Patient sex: M
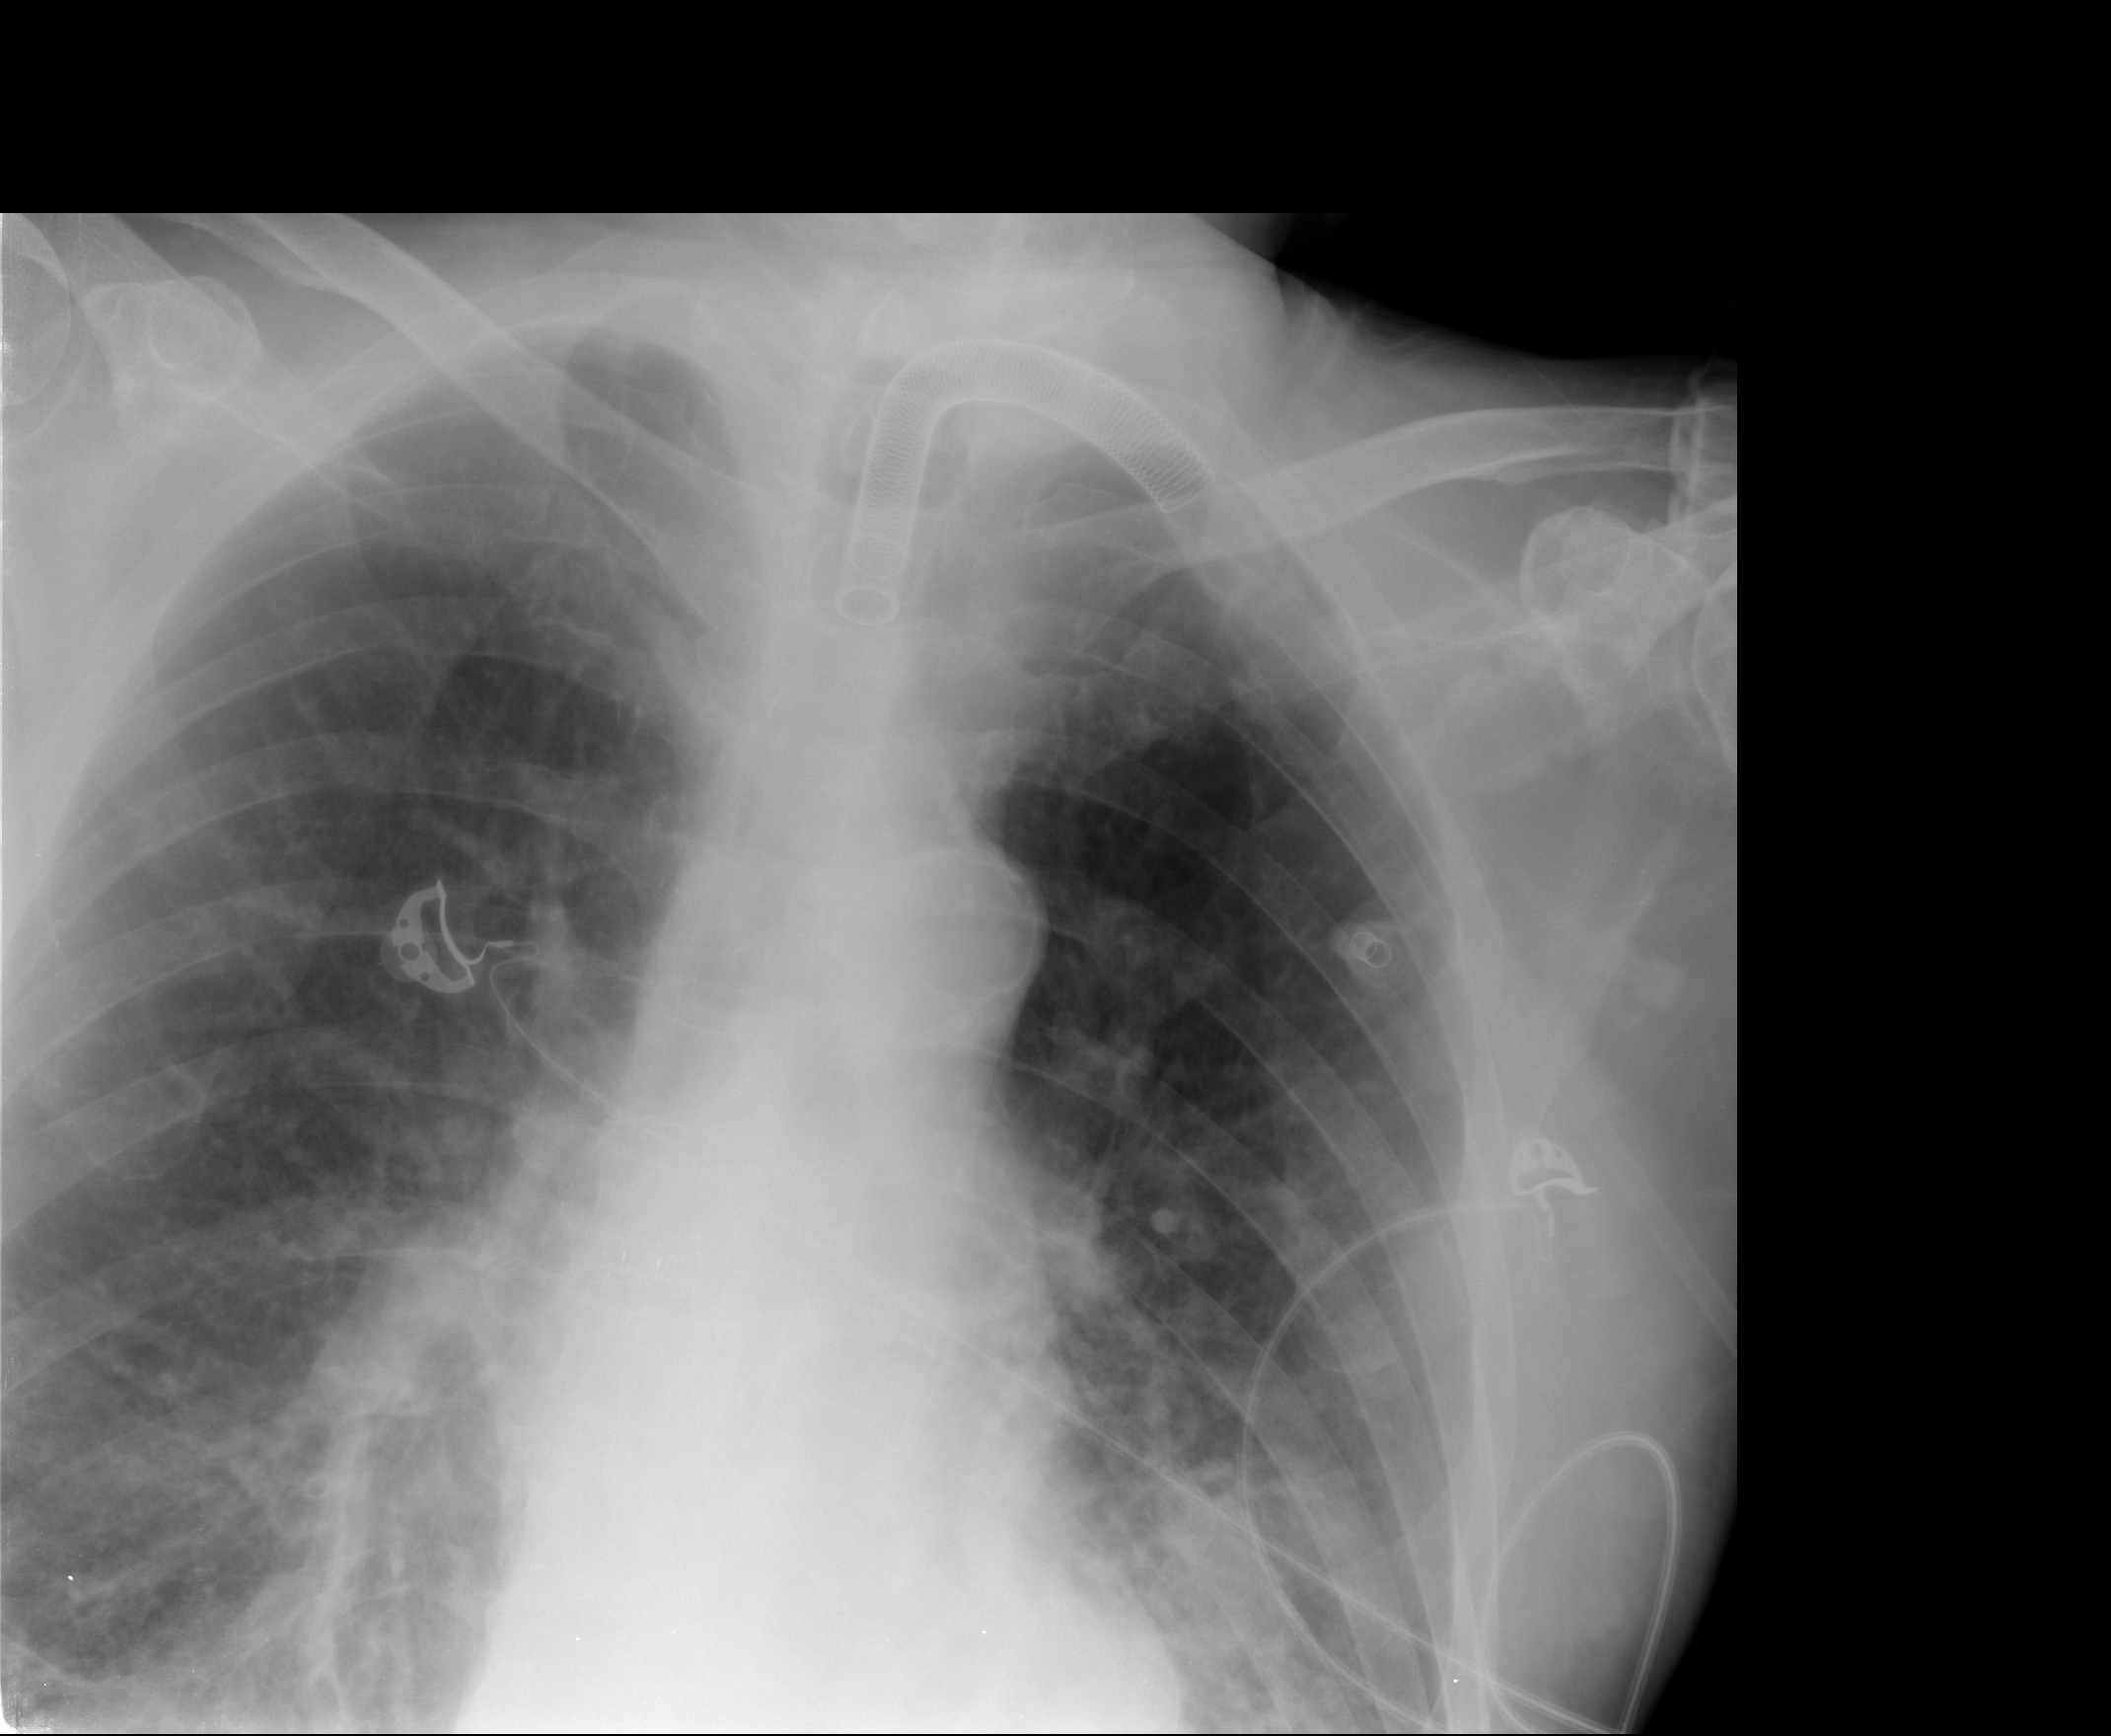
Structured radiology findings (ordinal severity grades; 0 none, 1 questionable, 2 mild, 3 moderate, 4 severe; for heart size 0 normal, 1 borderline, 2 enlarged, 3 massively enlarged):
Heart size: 0
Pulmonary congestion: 3
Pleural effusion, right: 0
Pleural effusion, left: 0
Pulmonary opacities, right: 3
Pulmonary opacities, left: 3
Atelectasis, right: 2
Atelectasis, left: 2